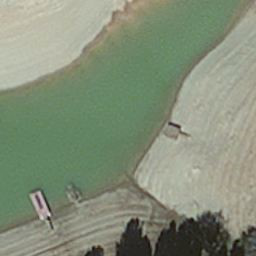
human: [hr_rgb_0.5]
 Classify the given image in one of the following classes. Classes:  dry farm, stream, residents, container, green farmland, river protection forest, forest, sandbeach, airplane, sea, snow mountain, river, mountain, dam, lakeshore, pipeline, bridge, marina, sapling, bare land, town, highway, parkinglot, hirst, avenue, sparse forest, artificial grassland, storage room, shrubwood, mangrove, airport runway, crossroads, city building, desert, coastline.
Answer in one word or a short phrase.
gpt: hirst